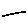
Label: line